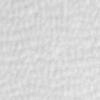
Label: no_change